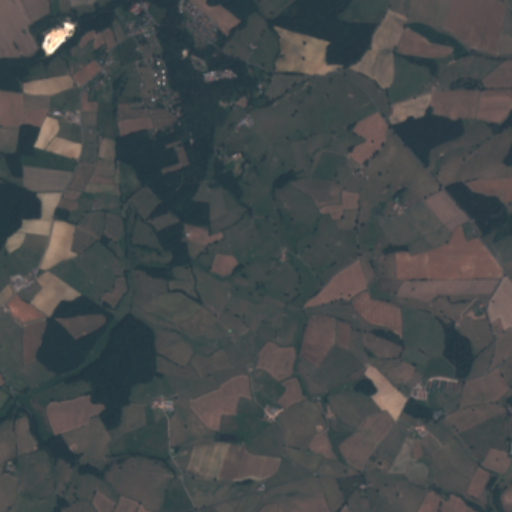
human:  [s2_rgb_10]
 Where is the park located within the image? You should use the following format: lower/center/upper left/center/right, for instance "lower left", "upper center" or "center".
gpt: The park is located in the upper left of the image.
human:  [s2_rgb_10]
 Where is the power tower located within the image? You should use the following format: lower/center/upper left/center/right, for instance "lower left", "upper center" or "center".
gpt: The power tower is located in the lower right of the image.
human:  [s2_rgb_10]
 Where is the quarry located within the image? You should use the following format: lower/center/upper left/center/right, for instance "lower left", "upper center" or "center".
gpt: The quarry is located in the upper left of the image.
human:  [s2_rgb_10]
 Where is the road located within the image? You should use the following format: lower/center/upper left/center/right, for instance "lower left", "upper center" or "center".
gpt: There is no road in the image.